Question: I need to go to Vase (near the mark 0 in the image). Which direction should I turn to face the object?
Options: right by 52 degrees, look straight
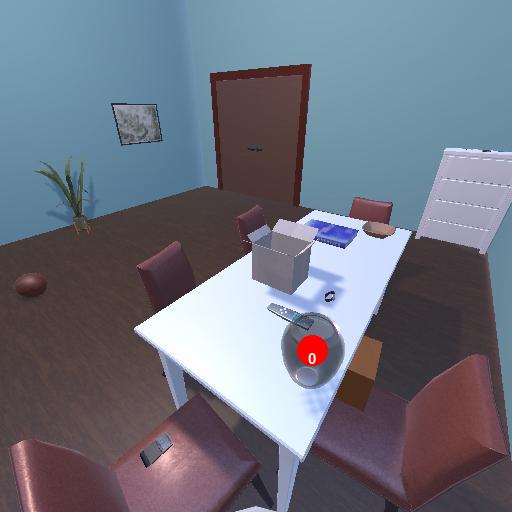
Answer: right by 52 degrees